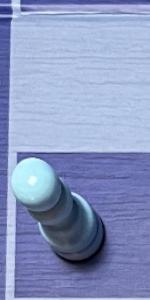
Label: Pawn_White